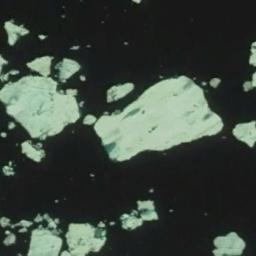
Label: sea_ice